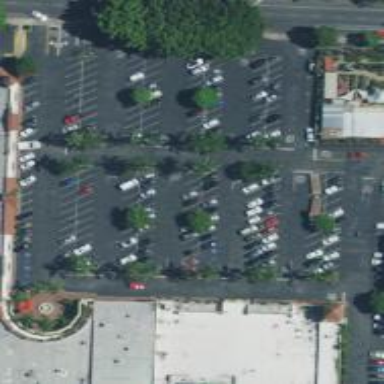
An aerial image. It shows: Retail building.